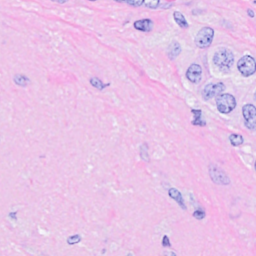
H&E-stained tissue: Breast